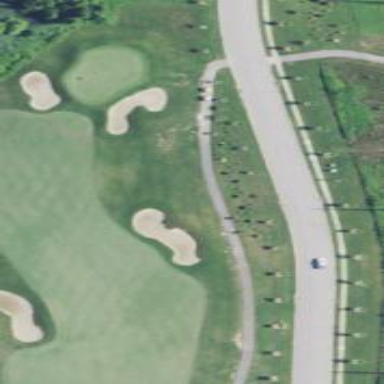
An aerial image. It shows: Pathway for golfing.